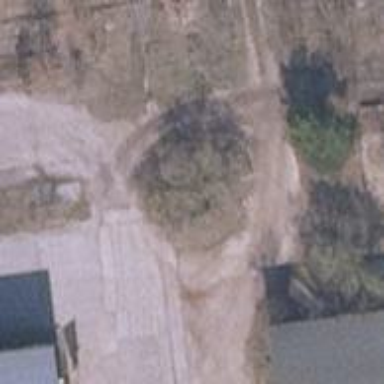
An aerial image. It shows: Yard for service or maintenance purposes.